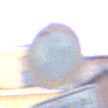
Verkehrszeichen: VerbotFahrzeugeAllerArt
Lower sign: SonstigeFahrzeugePersonengruppenFrei3
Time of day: SunriseSunset
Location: Outdoor (Urban)
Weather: Clear
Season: NotSpecified
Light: Natural